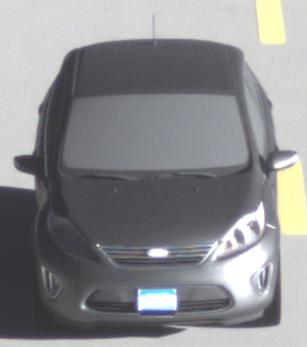
Make: Ford
Model: Fiesta
Detailed model: ’09 Sedan (seventh series)
Model produced from: 2010
Model produced until: 2017
Doors: 4
Color: gray
Road condition: dry road
Daytime: morning or afternoon
Contrast: high contrast